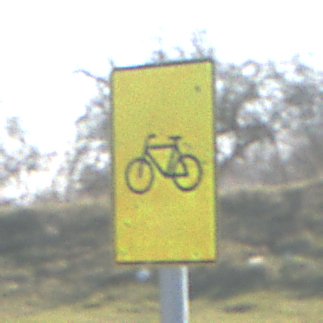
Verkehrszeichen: RadverkehrOhnePfeilsymbol
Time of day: MorningAfternoon
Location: Outdoor (Nature)
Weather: PartlyCloudy
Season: NotSpecified
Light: Natural